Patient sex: M
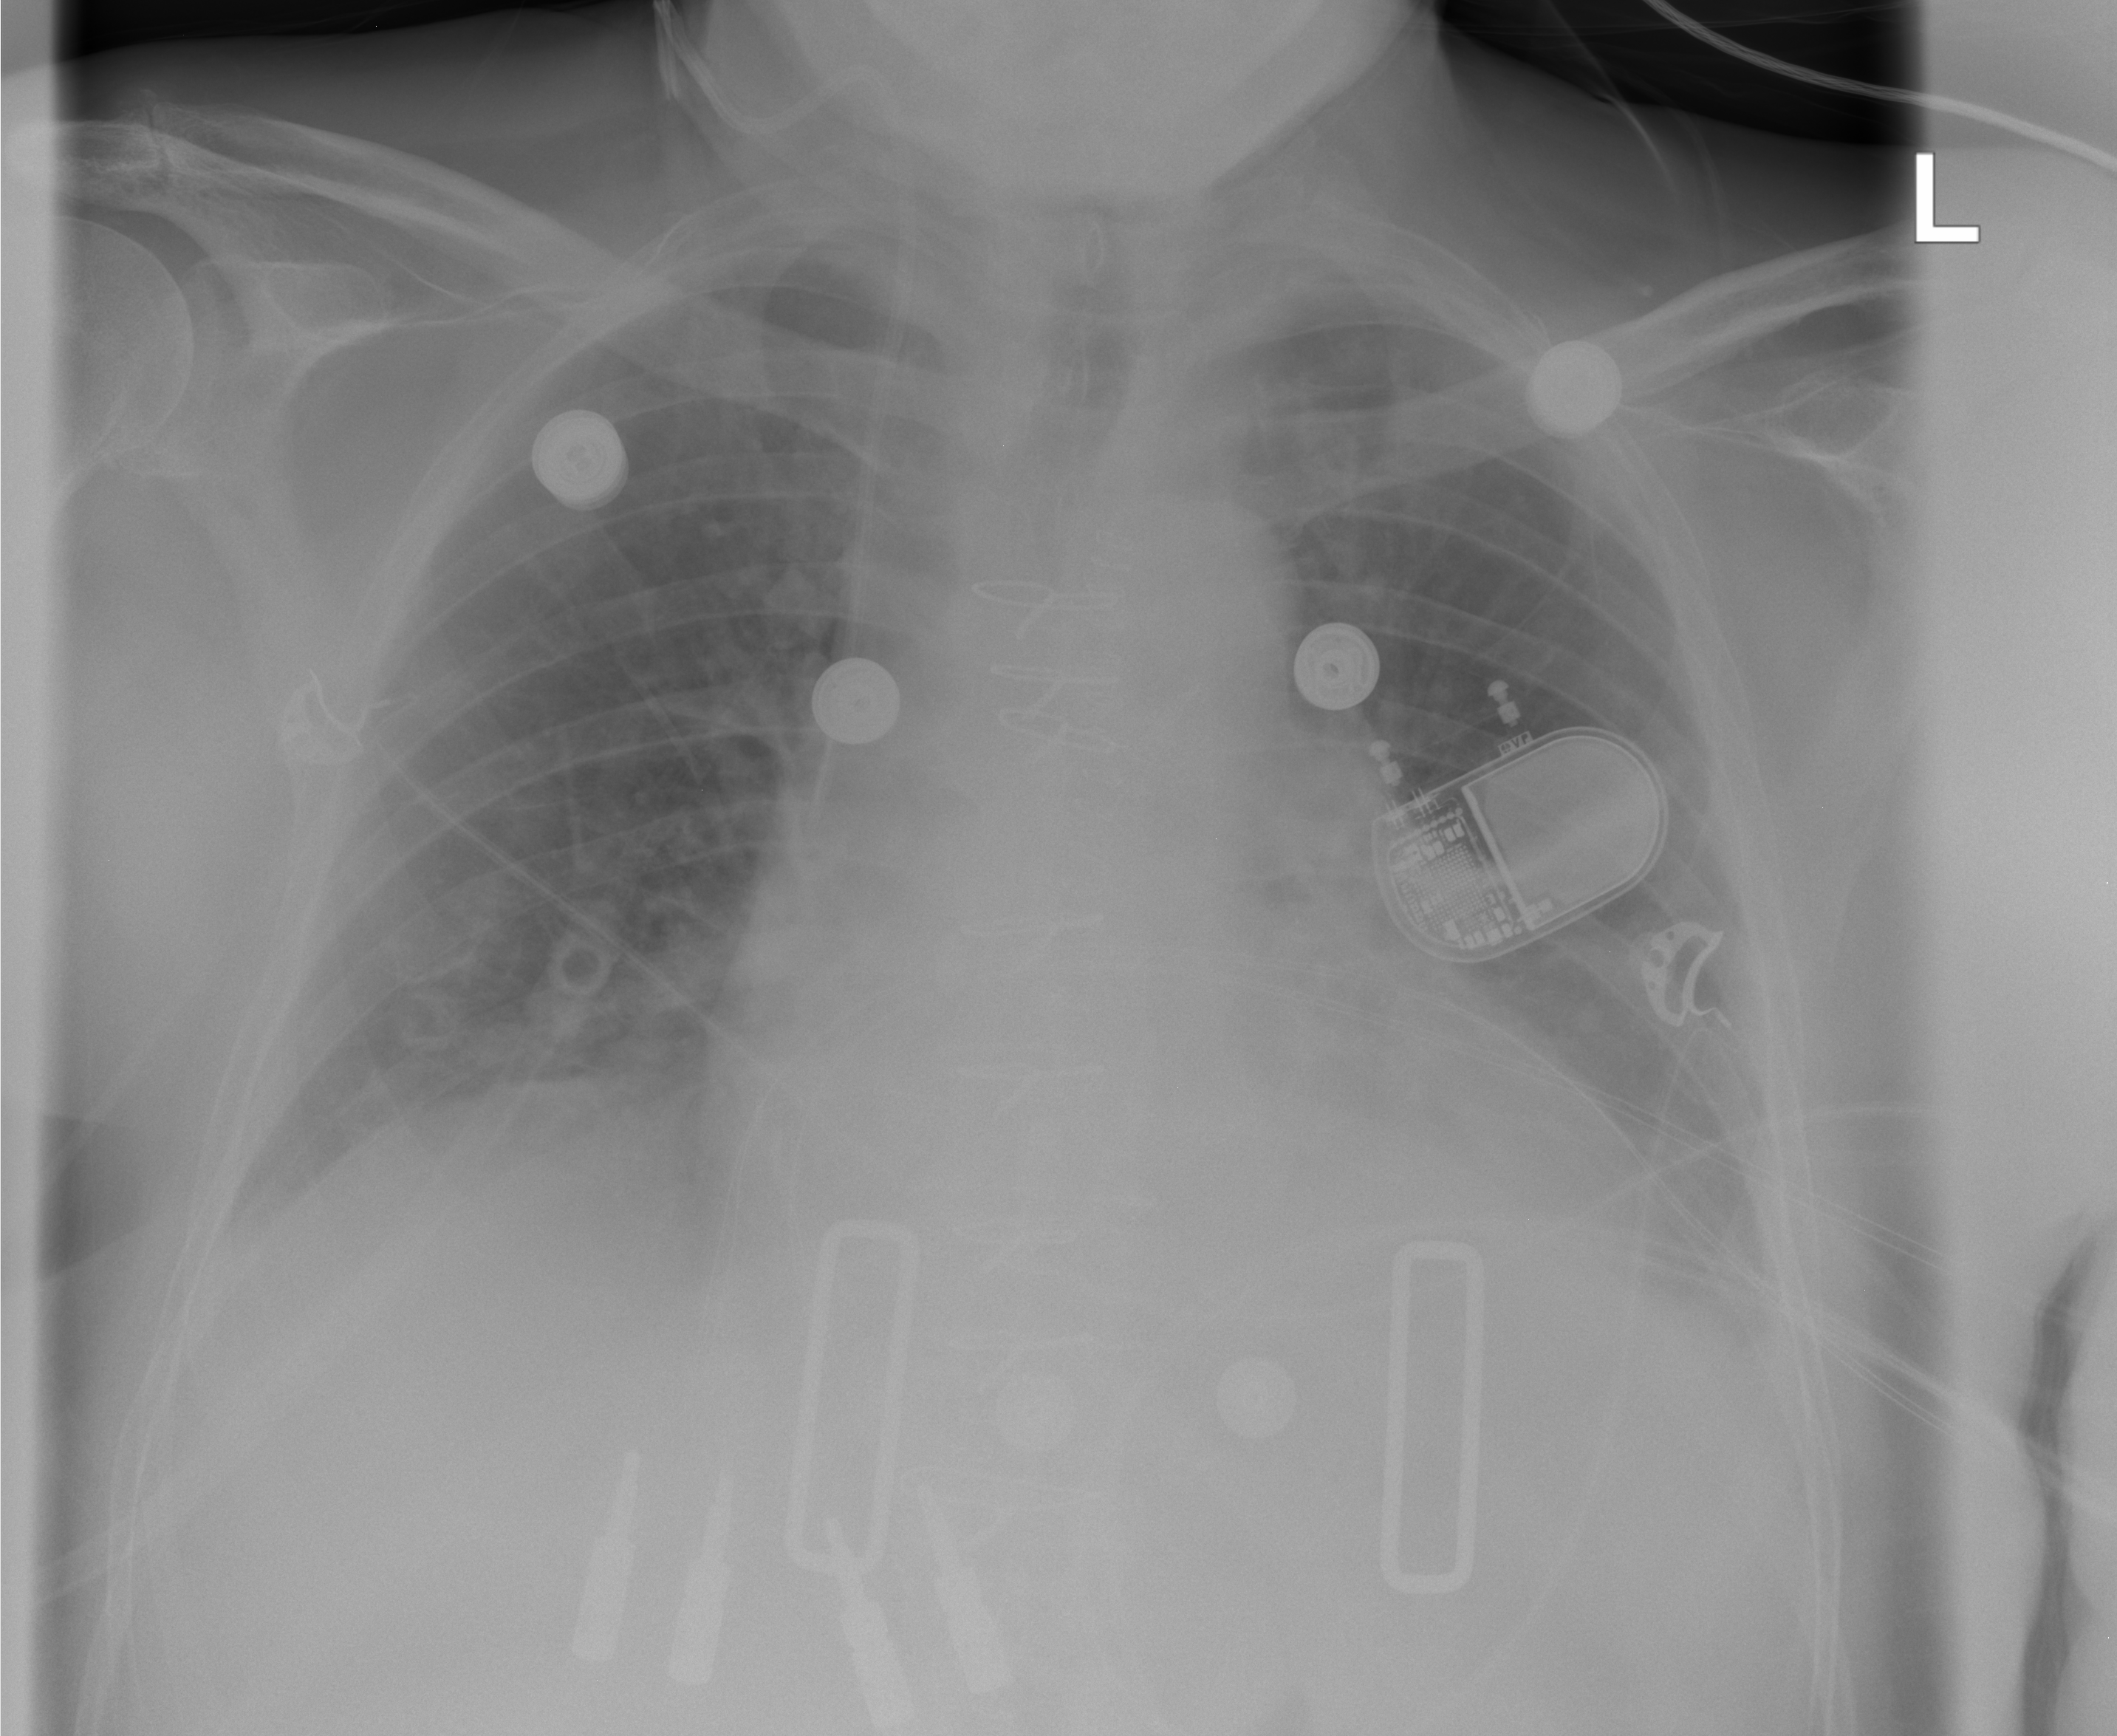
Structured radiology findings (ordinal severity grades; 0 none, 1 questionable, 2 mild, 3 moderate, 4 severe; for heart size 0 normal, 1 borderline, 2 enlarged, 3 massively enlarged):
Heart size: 3
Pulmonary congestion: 2
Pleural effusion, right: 1
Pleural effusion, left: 2
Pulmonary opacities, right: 0
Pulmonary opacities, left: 0
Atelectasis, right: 0
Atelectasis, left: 2